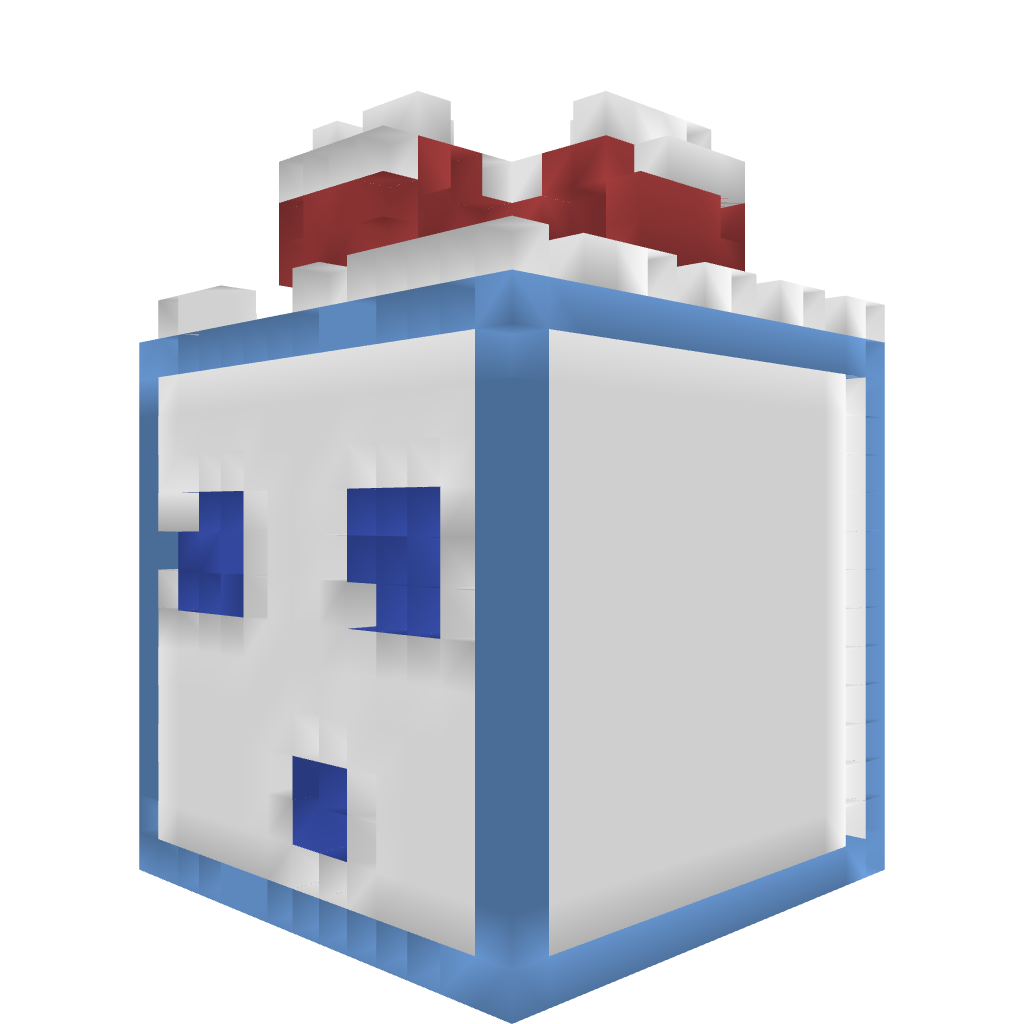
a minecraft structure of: Ice Slime good quality